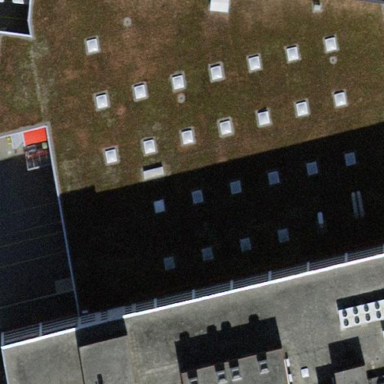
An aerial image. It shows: Industrial building with flat roof.